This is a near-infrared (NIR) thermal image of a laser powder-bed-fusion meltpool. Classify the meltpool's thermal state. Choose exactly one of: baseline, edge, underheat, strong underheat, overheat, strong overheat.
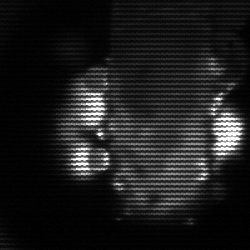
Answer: strong underheat